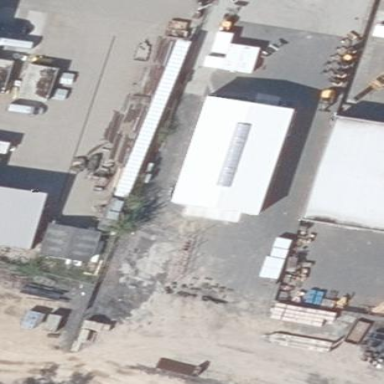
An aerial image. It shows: Industrial building.